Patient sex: M
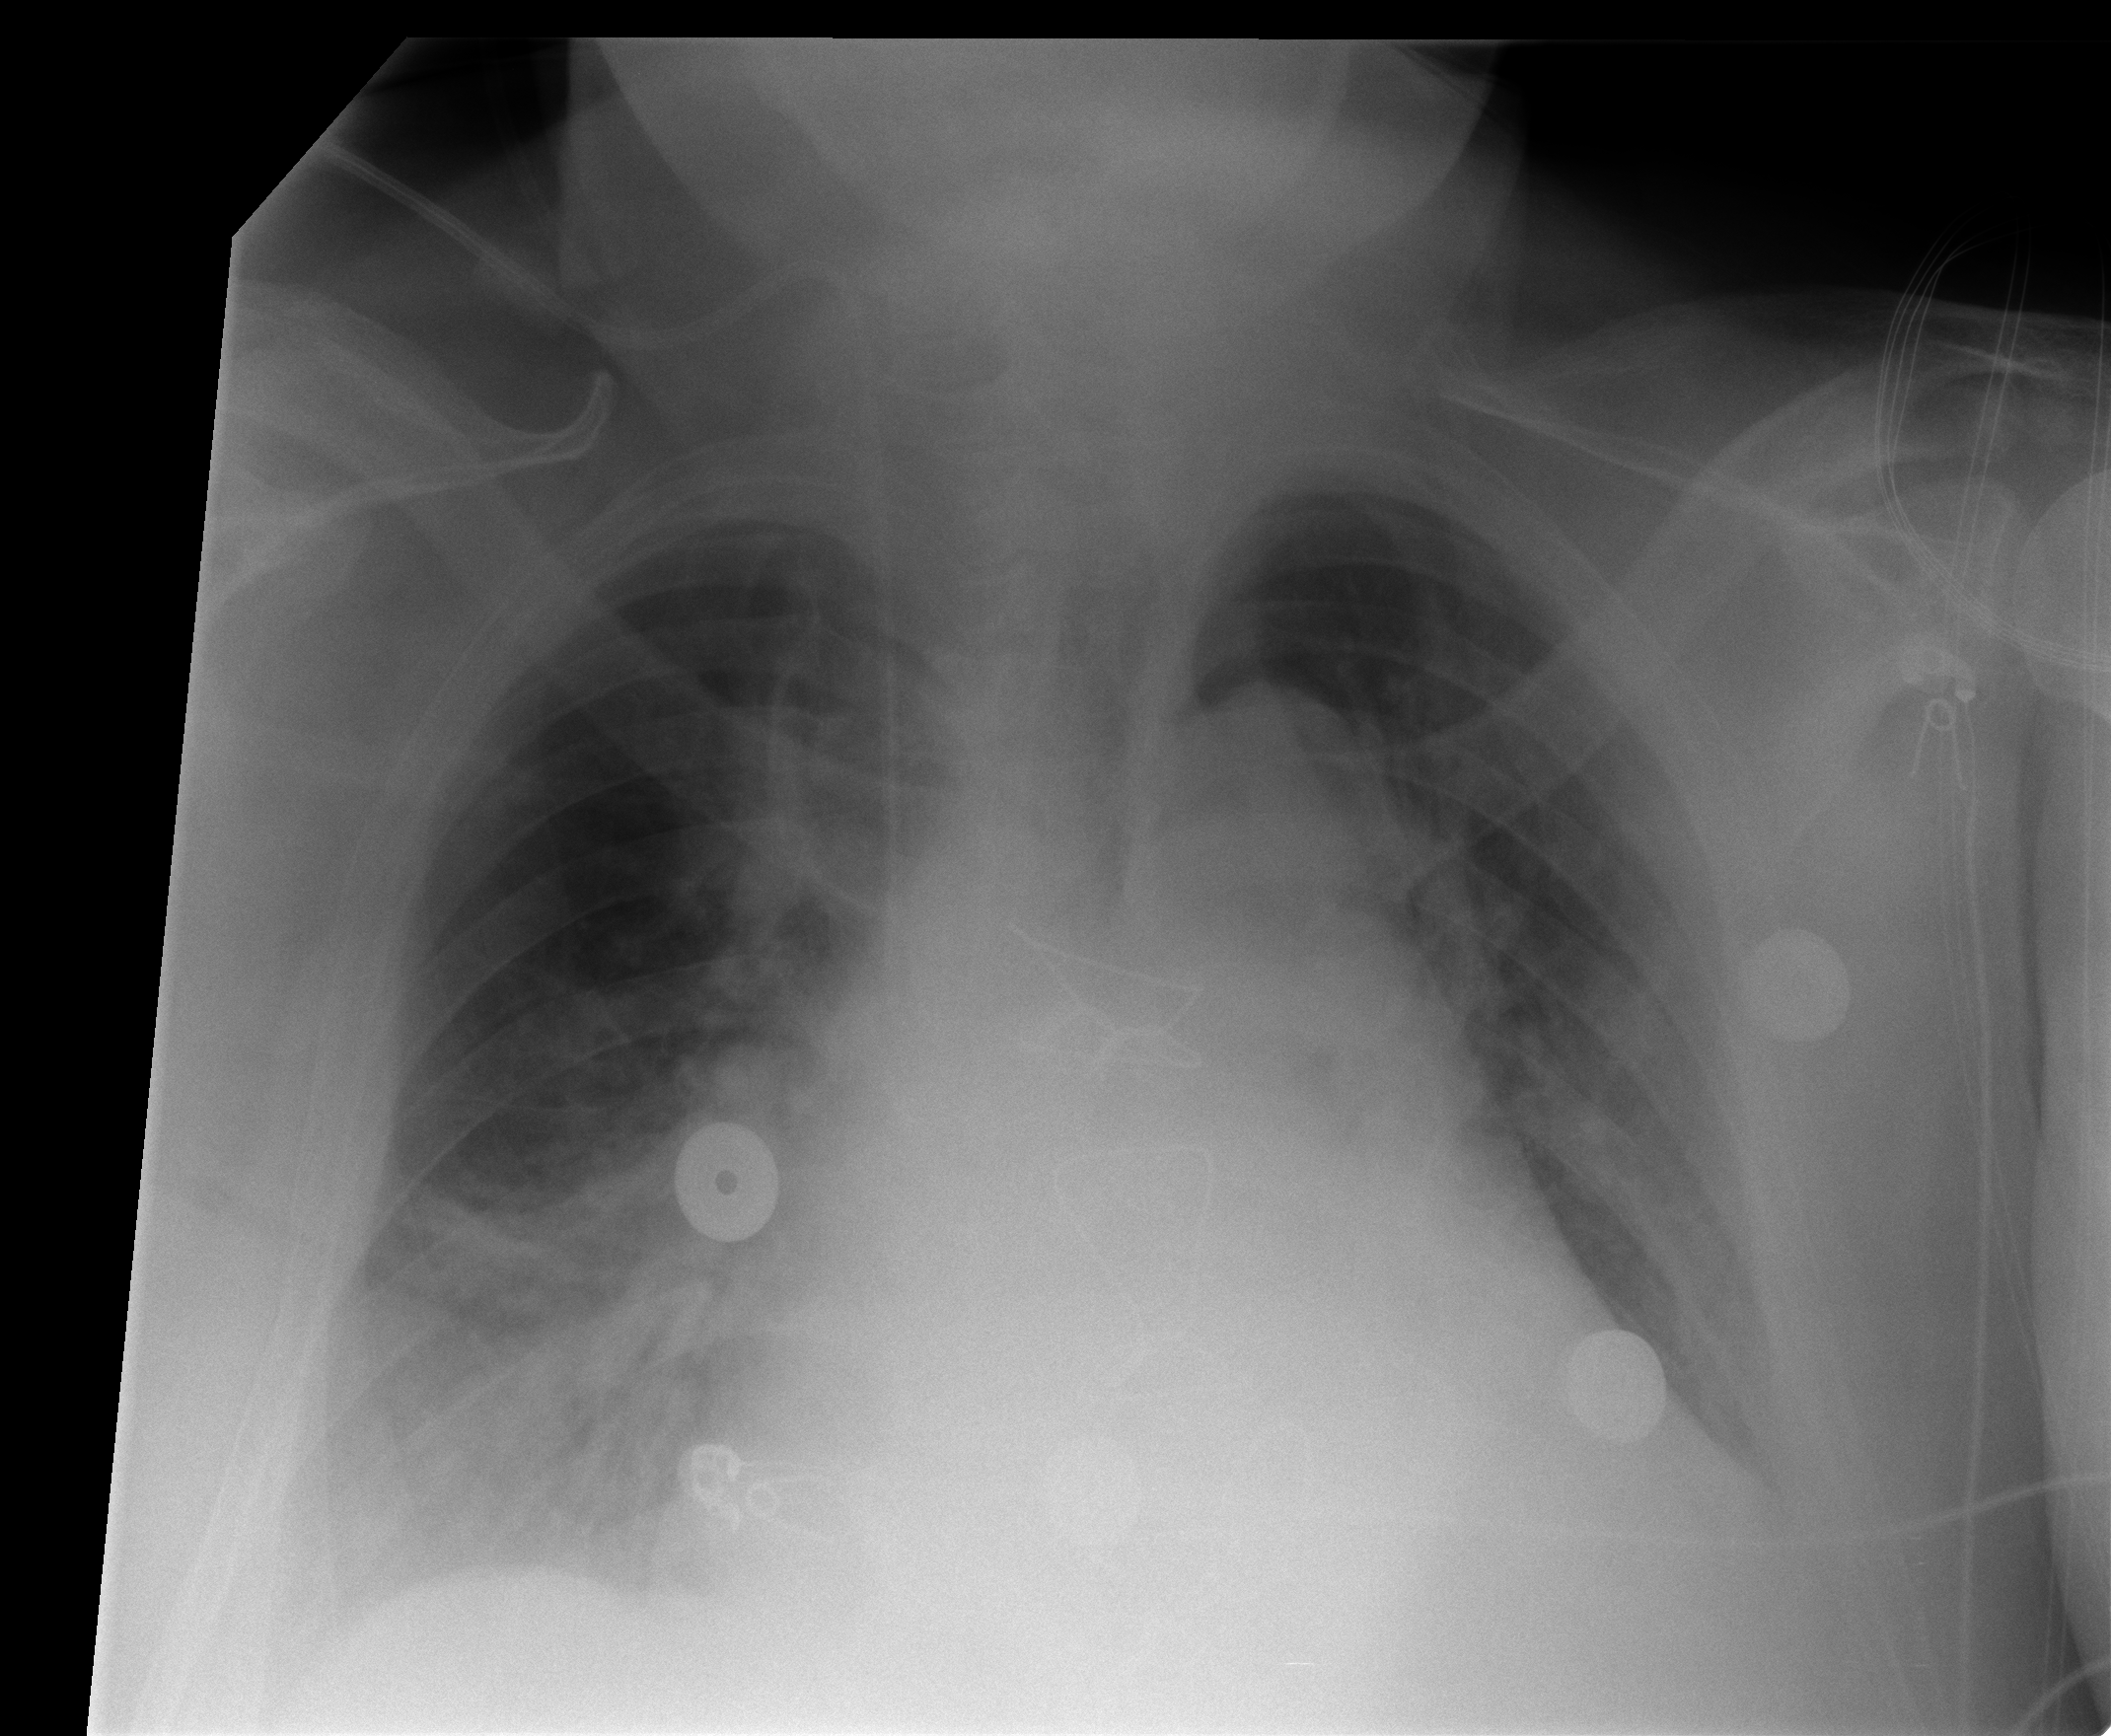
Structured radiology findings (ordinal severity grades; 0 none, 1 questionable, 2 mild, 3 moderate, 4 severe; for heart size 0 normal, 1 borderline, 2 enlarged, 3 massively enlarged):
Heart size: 3
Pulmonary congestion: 3
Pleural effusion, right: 0
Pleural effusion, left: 0
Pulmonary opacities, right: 3
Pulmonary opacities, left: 0
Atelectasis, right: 2
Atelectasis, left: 0